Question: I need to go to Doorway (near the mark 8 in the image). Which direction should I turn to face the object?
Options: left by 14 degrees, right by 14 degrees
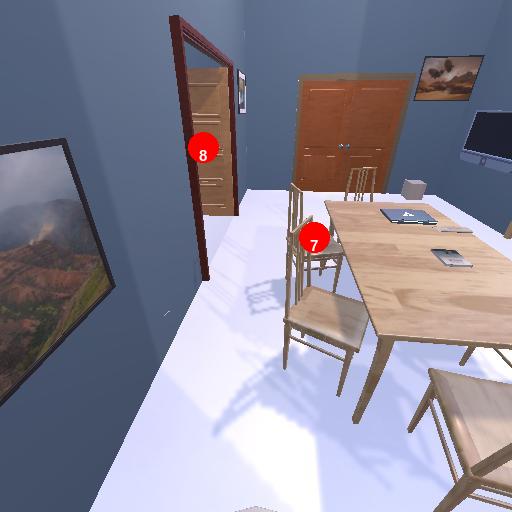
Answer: left by 14 degrees